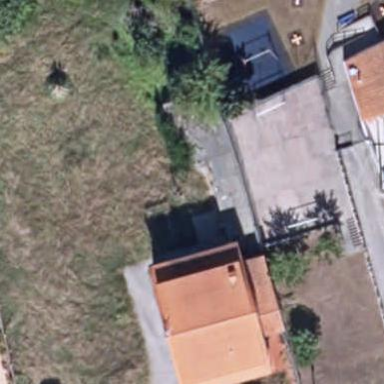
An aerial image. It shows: Simple house.